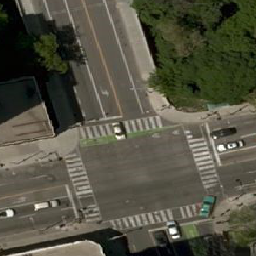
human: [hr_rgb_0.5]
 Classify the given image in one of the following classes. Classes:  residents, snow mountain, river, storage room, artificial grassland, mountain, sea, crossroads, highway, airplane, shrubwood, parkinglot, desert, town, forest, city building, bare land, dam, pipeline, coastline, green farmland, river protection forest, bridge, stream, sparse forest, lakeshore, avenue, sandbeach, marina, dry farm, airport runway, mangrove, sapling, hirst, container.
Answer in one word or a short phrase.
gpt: crossroads